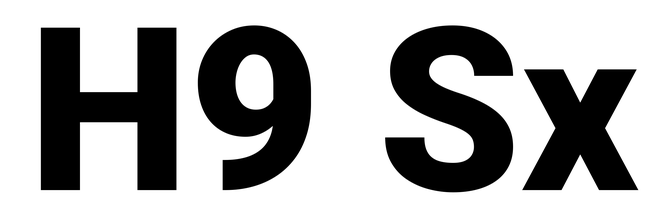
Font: Roboto_Black